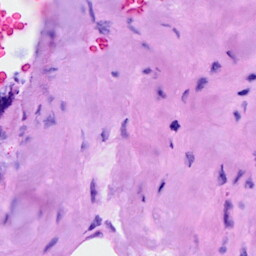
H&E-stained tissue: Breast